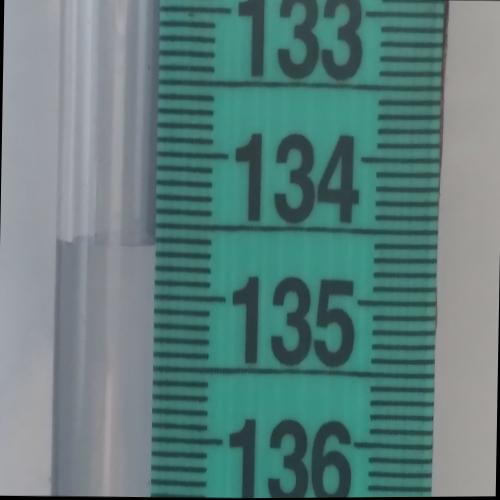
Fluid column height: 134.6 cm